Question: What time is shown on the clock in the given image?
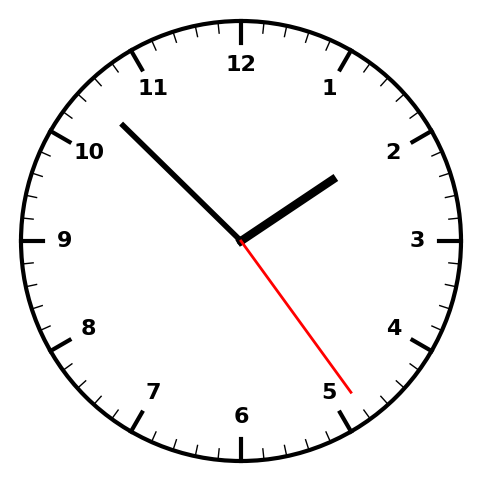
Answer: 01:52:24